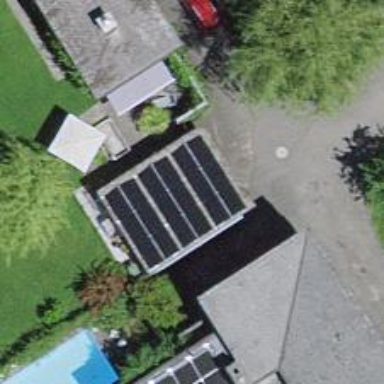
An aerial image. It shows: Solar power generator with photovoltaic panels.